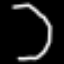
Label: octagon